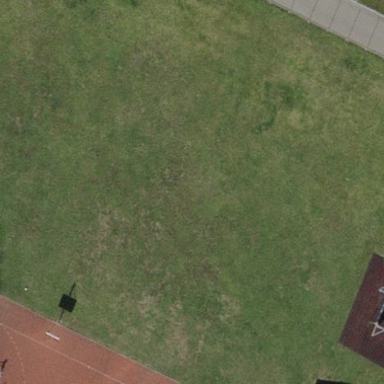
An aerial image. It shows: Soccer pitch with grass surface for leisure and sports.